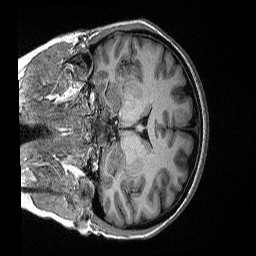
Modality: T1w
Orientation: coronal
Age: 43
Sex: female
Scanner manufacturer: siemens
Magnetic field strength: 3 T
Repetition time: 2.3 s
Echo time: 0.00298 s